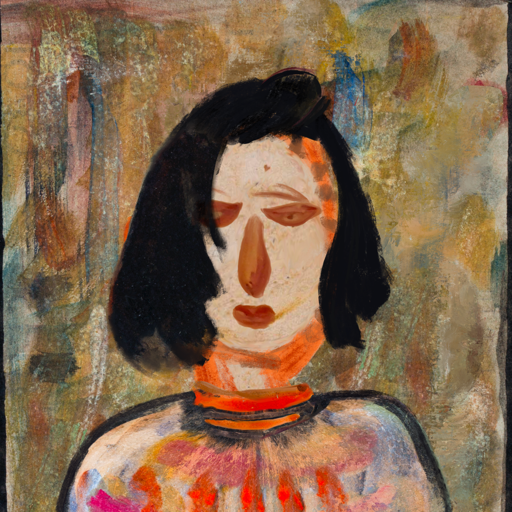
Background: Pipe, Head And Neck Front: Rupkatha, Face Front: Pious_Lady, Bust: Childish, Hair Front: Mosgoul, Head Accessory: Blank, Second Necklace: Blank, Necklace: Experience, Baby: Blank